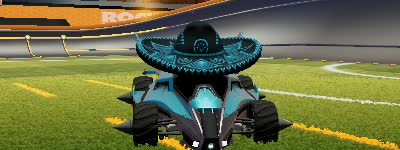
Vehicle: aftershock